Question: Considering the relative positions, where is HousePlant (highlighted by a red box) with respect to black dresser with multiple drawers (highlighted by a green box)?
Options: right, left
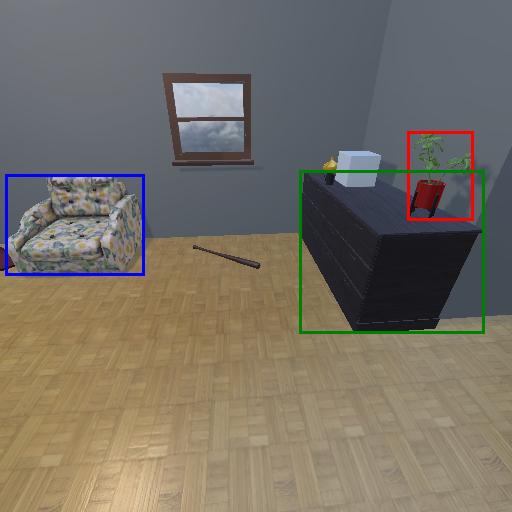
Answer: right